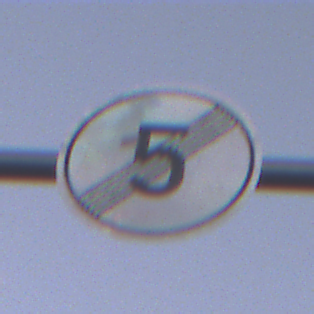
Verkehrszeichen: EndeGeschwindigkeit5
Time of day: SunriseSunset
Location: Outdoor (Suburban)
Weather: PartlyCloudy
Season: NotSpecified
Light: Natural